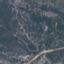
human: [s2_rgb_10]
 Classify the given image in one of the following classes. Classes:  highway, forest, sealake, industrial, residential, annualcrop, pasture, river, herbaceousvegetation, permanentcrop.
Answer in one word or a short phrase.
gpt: HerbaceousVegetation